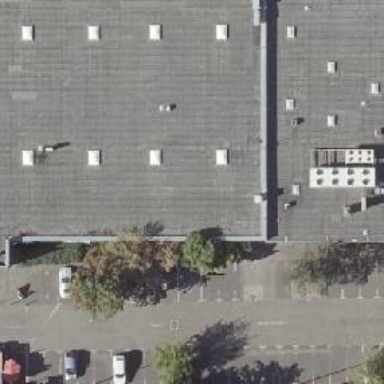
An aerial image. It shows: Supermarket building.